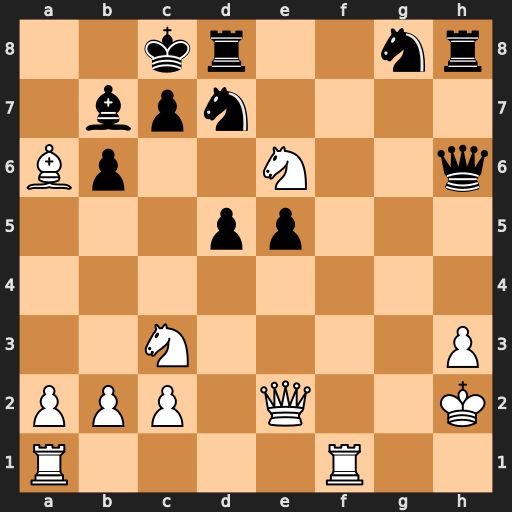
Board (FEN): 2kr2nr/1bpn4/Bp2N2q/3pp3/8/2N4P/PPP1Q2K/R4R2
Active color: w
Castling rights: -
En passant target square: -
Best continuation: Bxb7+ Kxb7 Nxd8+